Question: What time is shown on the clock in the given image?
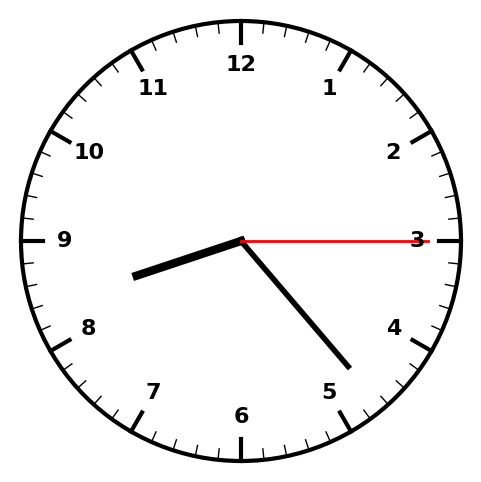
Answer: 08:23:15